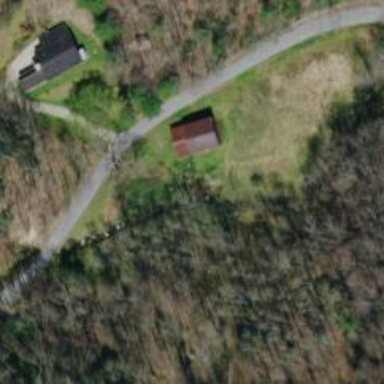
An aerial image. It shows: Culvert tunnel.